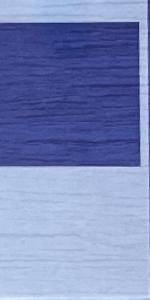
Label: Empty